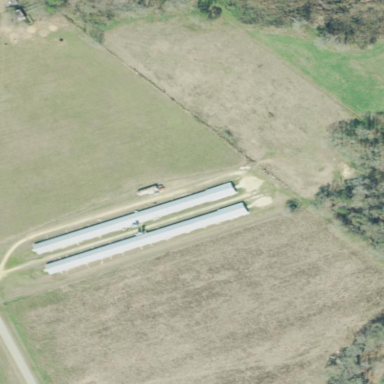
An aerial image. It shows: Poultry farmyard.